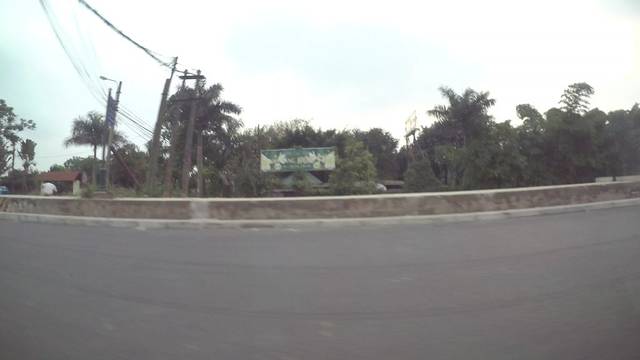
Region: Vietnam
Coordinates: 21.026, 105.884